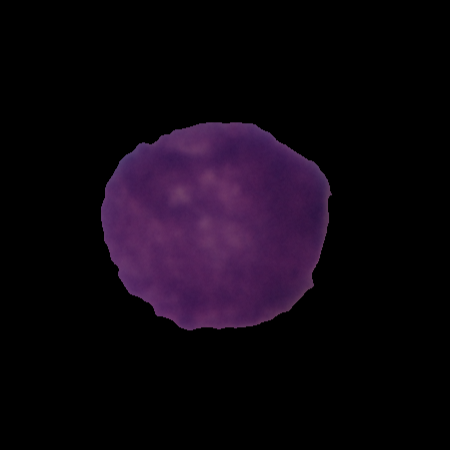
Label: cancer